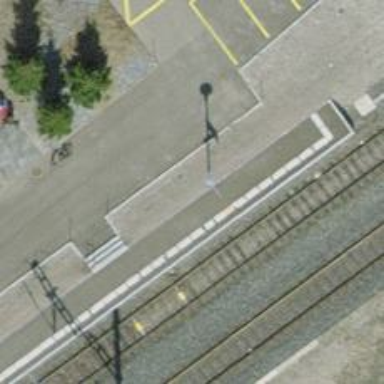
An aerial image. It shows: Siding with one track.